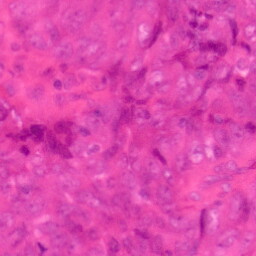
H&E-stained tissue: Colon